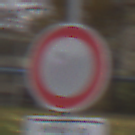
Verkehrszeichen: VerbotFahrzeugeAllerArt
Zusatzzeichen unten: BesondereFahrzeugeUndTransportgueter9
Umgebung: Outdoor, Nature
Tageszeit: MorningAfternoon
Wetter: Overcast
Licht: Natural
Jahreszeit: Autumn
Kontrast: LowContrast